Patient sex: F
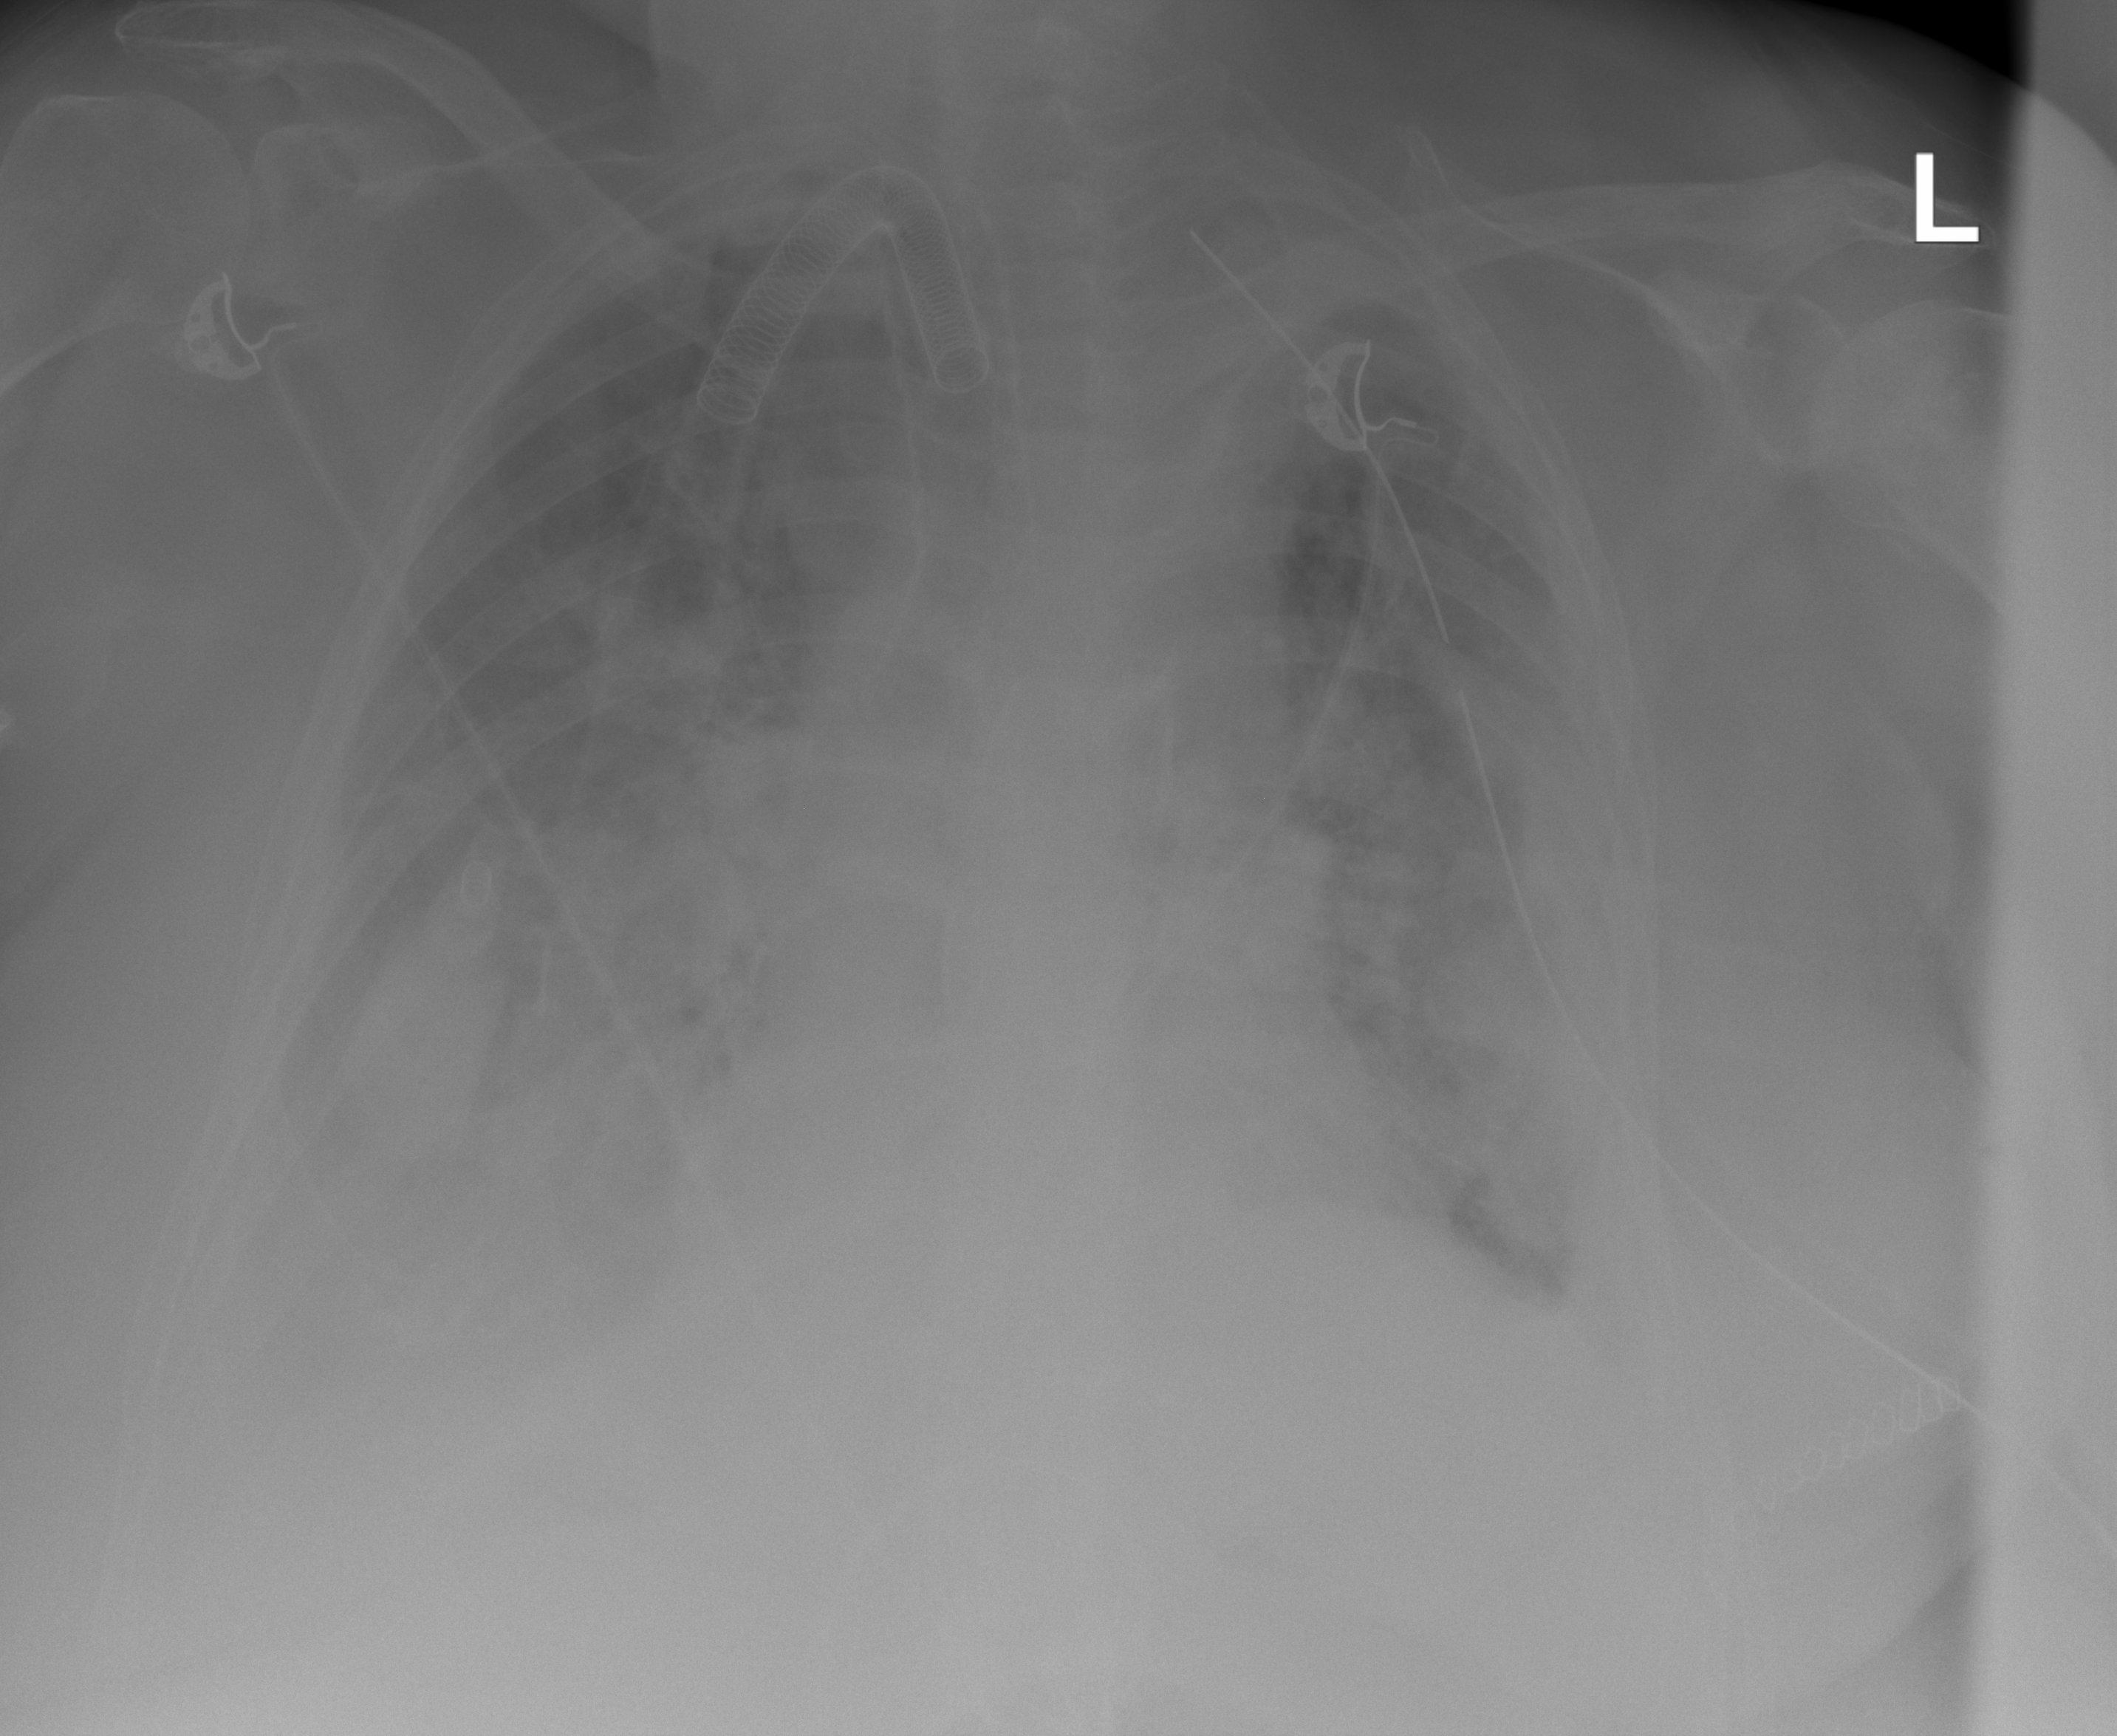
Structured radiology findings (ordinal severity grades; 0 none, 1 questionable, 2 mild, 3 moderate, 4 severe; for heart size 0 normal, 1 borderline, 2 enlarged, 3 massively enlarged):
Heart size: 2
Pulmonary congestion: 2
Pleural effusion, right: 3
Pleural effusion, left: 2
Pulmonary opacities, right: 3
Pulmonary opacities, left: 3
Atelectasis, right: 3
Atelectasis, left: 3